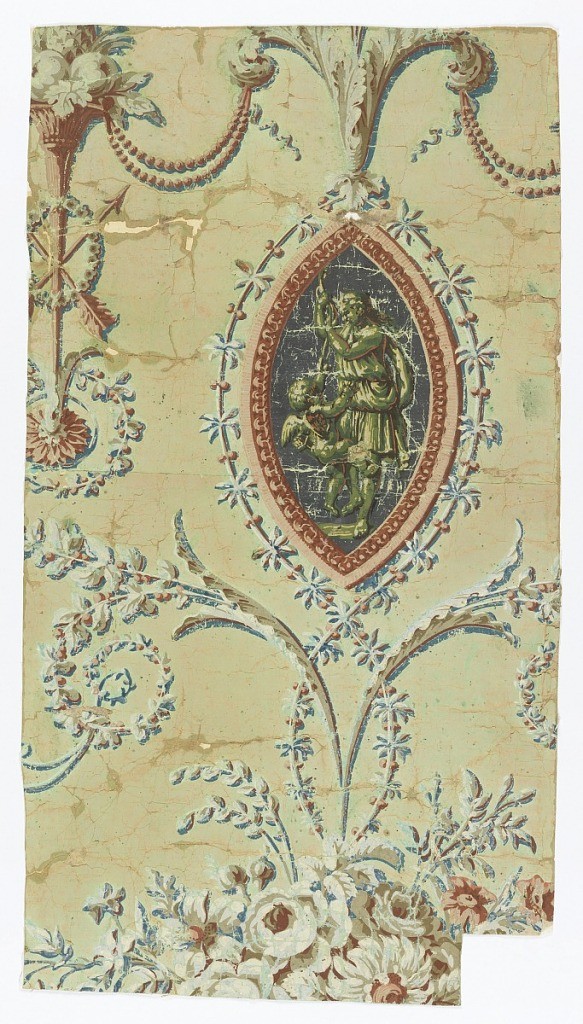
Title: Sidewall - fragment
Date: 1785–95
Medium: Block-printed on handmade paper, joined
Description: A mandorla containing an adult robed classical figure with a small puto climbing the figures robes against a blue ground, framed by brick and pink colored border and then rinceaux border. Above and below, crisscrossing rinceaux in white, blue and pink. All this on a cream ground.